Question: I have a ListView and an ImageView contained in a LinearLayout. Unfortunately, ListView doesn't scroll the ImageView together with it.
I've tried to use 'ScrollView' to wrap both components, but there is a problem with ListView if I did so.
Anyone know how to make all of the components inside LinearLayout scroll?
Here is my layout xml:
'''
<?xml version="1.0" encoding="utf-8"?>
<LinearLayout xmlns:android="http://schemas.android.com/apk/res/android"
android:layout_width="fill_parent"
android:layout_height="fill_parent"
android:orientation="vertical">
<ImageView
android:id="@+id/imgCanvas"
android:layout_width="match_parent"
android:layout_height="200dp"
android:scaleType="centerCrop" />
<ListView
android:id="@android:id/list"
android:layout_width="fill_parent"
android:layout_height="fill_parent"
android:layout_below="@+id/imgCanvas"
android:smoothScrollbar="true" />
</LinearLayout>
'''
Here is the screenshot of how it looks right now:

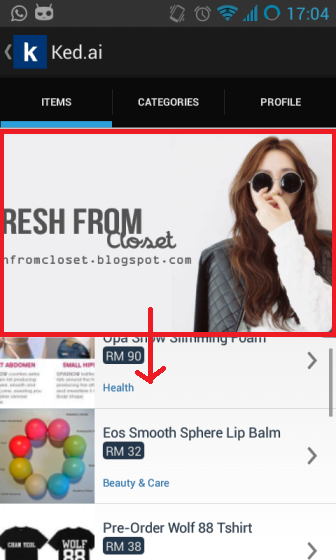
Answer: You can make your ImageView in another layout file, inflate it and add as HeaderView.
For example:
'''
View header = LayoutInflater.from(this).inflate(R.layout.your_imageview_layout, null);
yourListView.addHeader(header, null, false);
'''